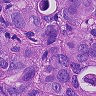
Metastatic tissue present: yes